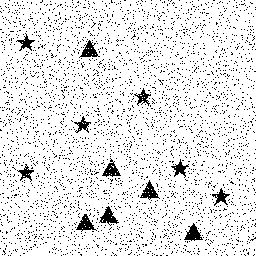
Squares: 0
Triangles: 6
Stars: 6
Total shapes: 12